Три частицы с одинаковыми зарядами в начальный момент удерживают в вершинах треугольника со сторонами $R_{1}$, $R_{2}$ и $R_{3}$ (см. рисунок).  Частицы одновременно отпускают, и они разлетаются так, что отрезки, соединяющие любую пару частиц остаются параллельными исходным.
Каково отношение масс этих частиц $m_{1}: m_{2}: m_{3}$ ? Гравитационным притяжением пренебречь.
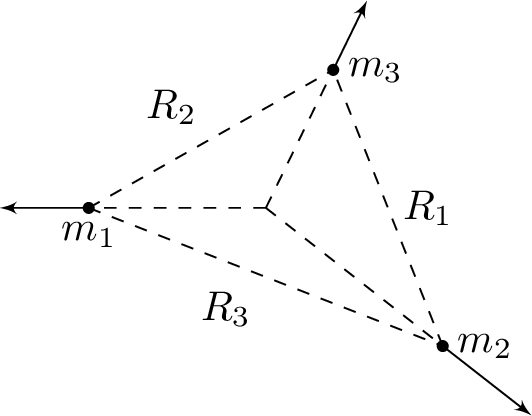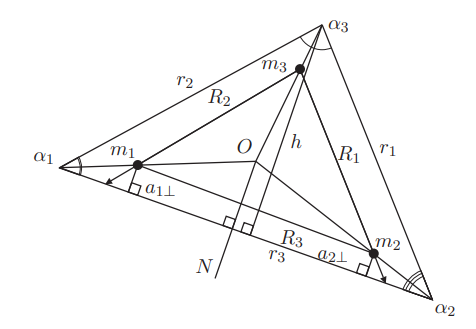
Решение: В любой момент времени отношение расстояний между частицами $r_{1} : r_{2} : r_{3}$ остается равным отношению исходных расстояний $R_{1} : R_{2} : R_{3}$, поскольку конфигурации частиц являются подобными треугольниками. По этой же причине углы $\alpha_{1}$, $\alpha_{2}$, $\alpha_{3}$ при вершинах $m_{1}$, $m_{2}$, $m_{3}$ остаются неизменными (см. рисунок).  Отсюда следует, что направления ускорений частиц и отношения модулей этих ускорений также не меняются. Поэтому отношение перемещений двух частиц равно отношению их ускорений в начальный момент времени. Рассмотрим две параллельные стороны треугольников, например, $R_{3}$ и $r_{3}$. Проведём к ним перпендикуляр $O N$. Из параллельности сторон следует, что проекции смещений частиц $m_{1}$ и $m_{2}$ на $O N$ равны, значит равны и проекции их ускорений в начальный момент времени. Заметим, что взаимодействие частиц $m_{1}$ и $m_{2}$ не меняет проекцию их ускорений на перпендикуляр, поэтому нужно учесть только взаимодействие с зарядом $m_{3}$. Исходя из закона Кулона и второго закона Ньютона получим следующие выражения для проекций ускорений на перпендикуляр в начальный момент времени: $$ a_{1 \perp}=\frac{k q^{2} \sin \alpha_{1}}{m_{1} R_{2}^{2}}=a_{2 \perp}=\frac{k q^{2} \sin \alpha_{2}}{m_{2} R_{1}^{2}}. $$ Согласно теореме синусов $$ \frac{\sin \alpha_{1}}{R_{1}}=\frac{\sin \alpha_{2}}{R_{2}}. $$ Поэтому из предшествующего равенства следует, что $$ \frac{1}{m_{1} R_{2}^{3}}=\frac{1}{m_{2} R_{1}^{3}}, $$ откуда $$ m_{1}: m_{2}=R_{1}^{3}: R_{2}^{3}. $$ Аналогичным образом найдём отношение масс $m_{2}: m_{3}=R_{2}^{3}: R_{3}^{3}$. Следовательно, $$ m_{1}: m_{2}: m_{3}=R_{1}^{3}: R_{2}^{3}: R_{3}^{3}. $$ $\textit{Примечание}$. Можно строго доказать, что при найденном отношении масс частицы действительно будут двигаться так, как указано в условии.
Ответ: $$ m_{1}: m_{2}: m_{3}=R_{1}^{3}: R_{2}^{3}: R_{3}^{3}. $$
Темы:
T, Механика, Динамика, Всероссийские, Геометрия